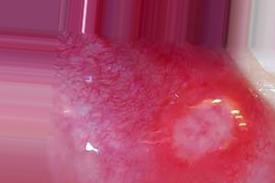
Condition: Mouth Ulcer